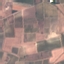
Label: PermanentCrop